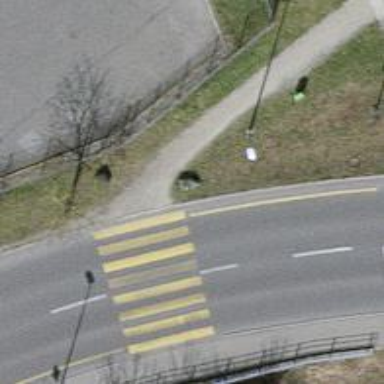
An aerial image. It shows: Pedestrian crossing with zebra markings on the footway.